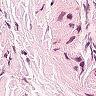
Metastatic tissue present: no